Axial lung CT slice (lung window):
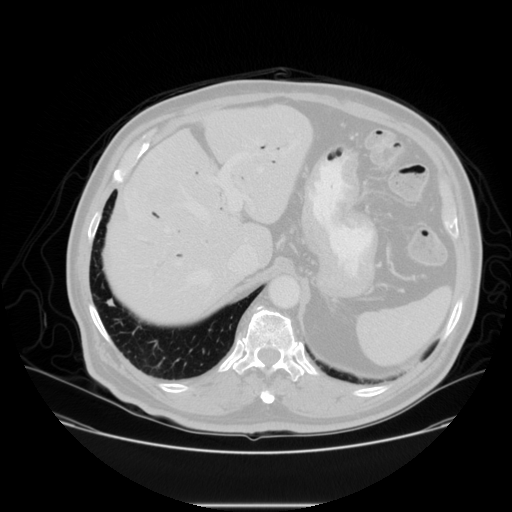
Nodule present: yes
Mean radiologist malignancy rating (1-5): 2.75